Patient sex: M
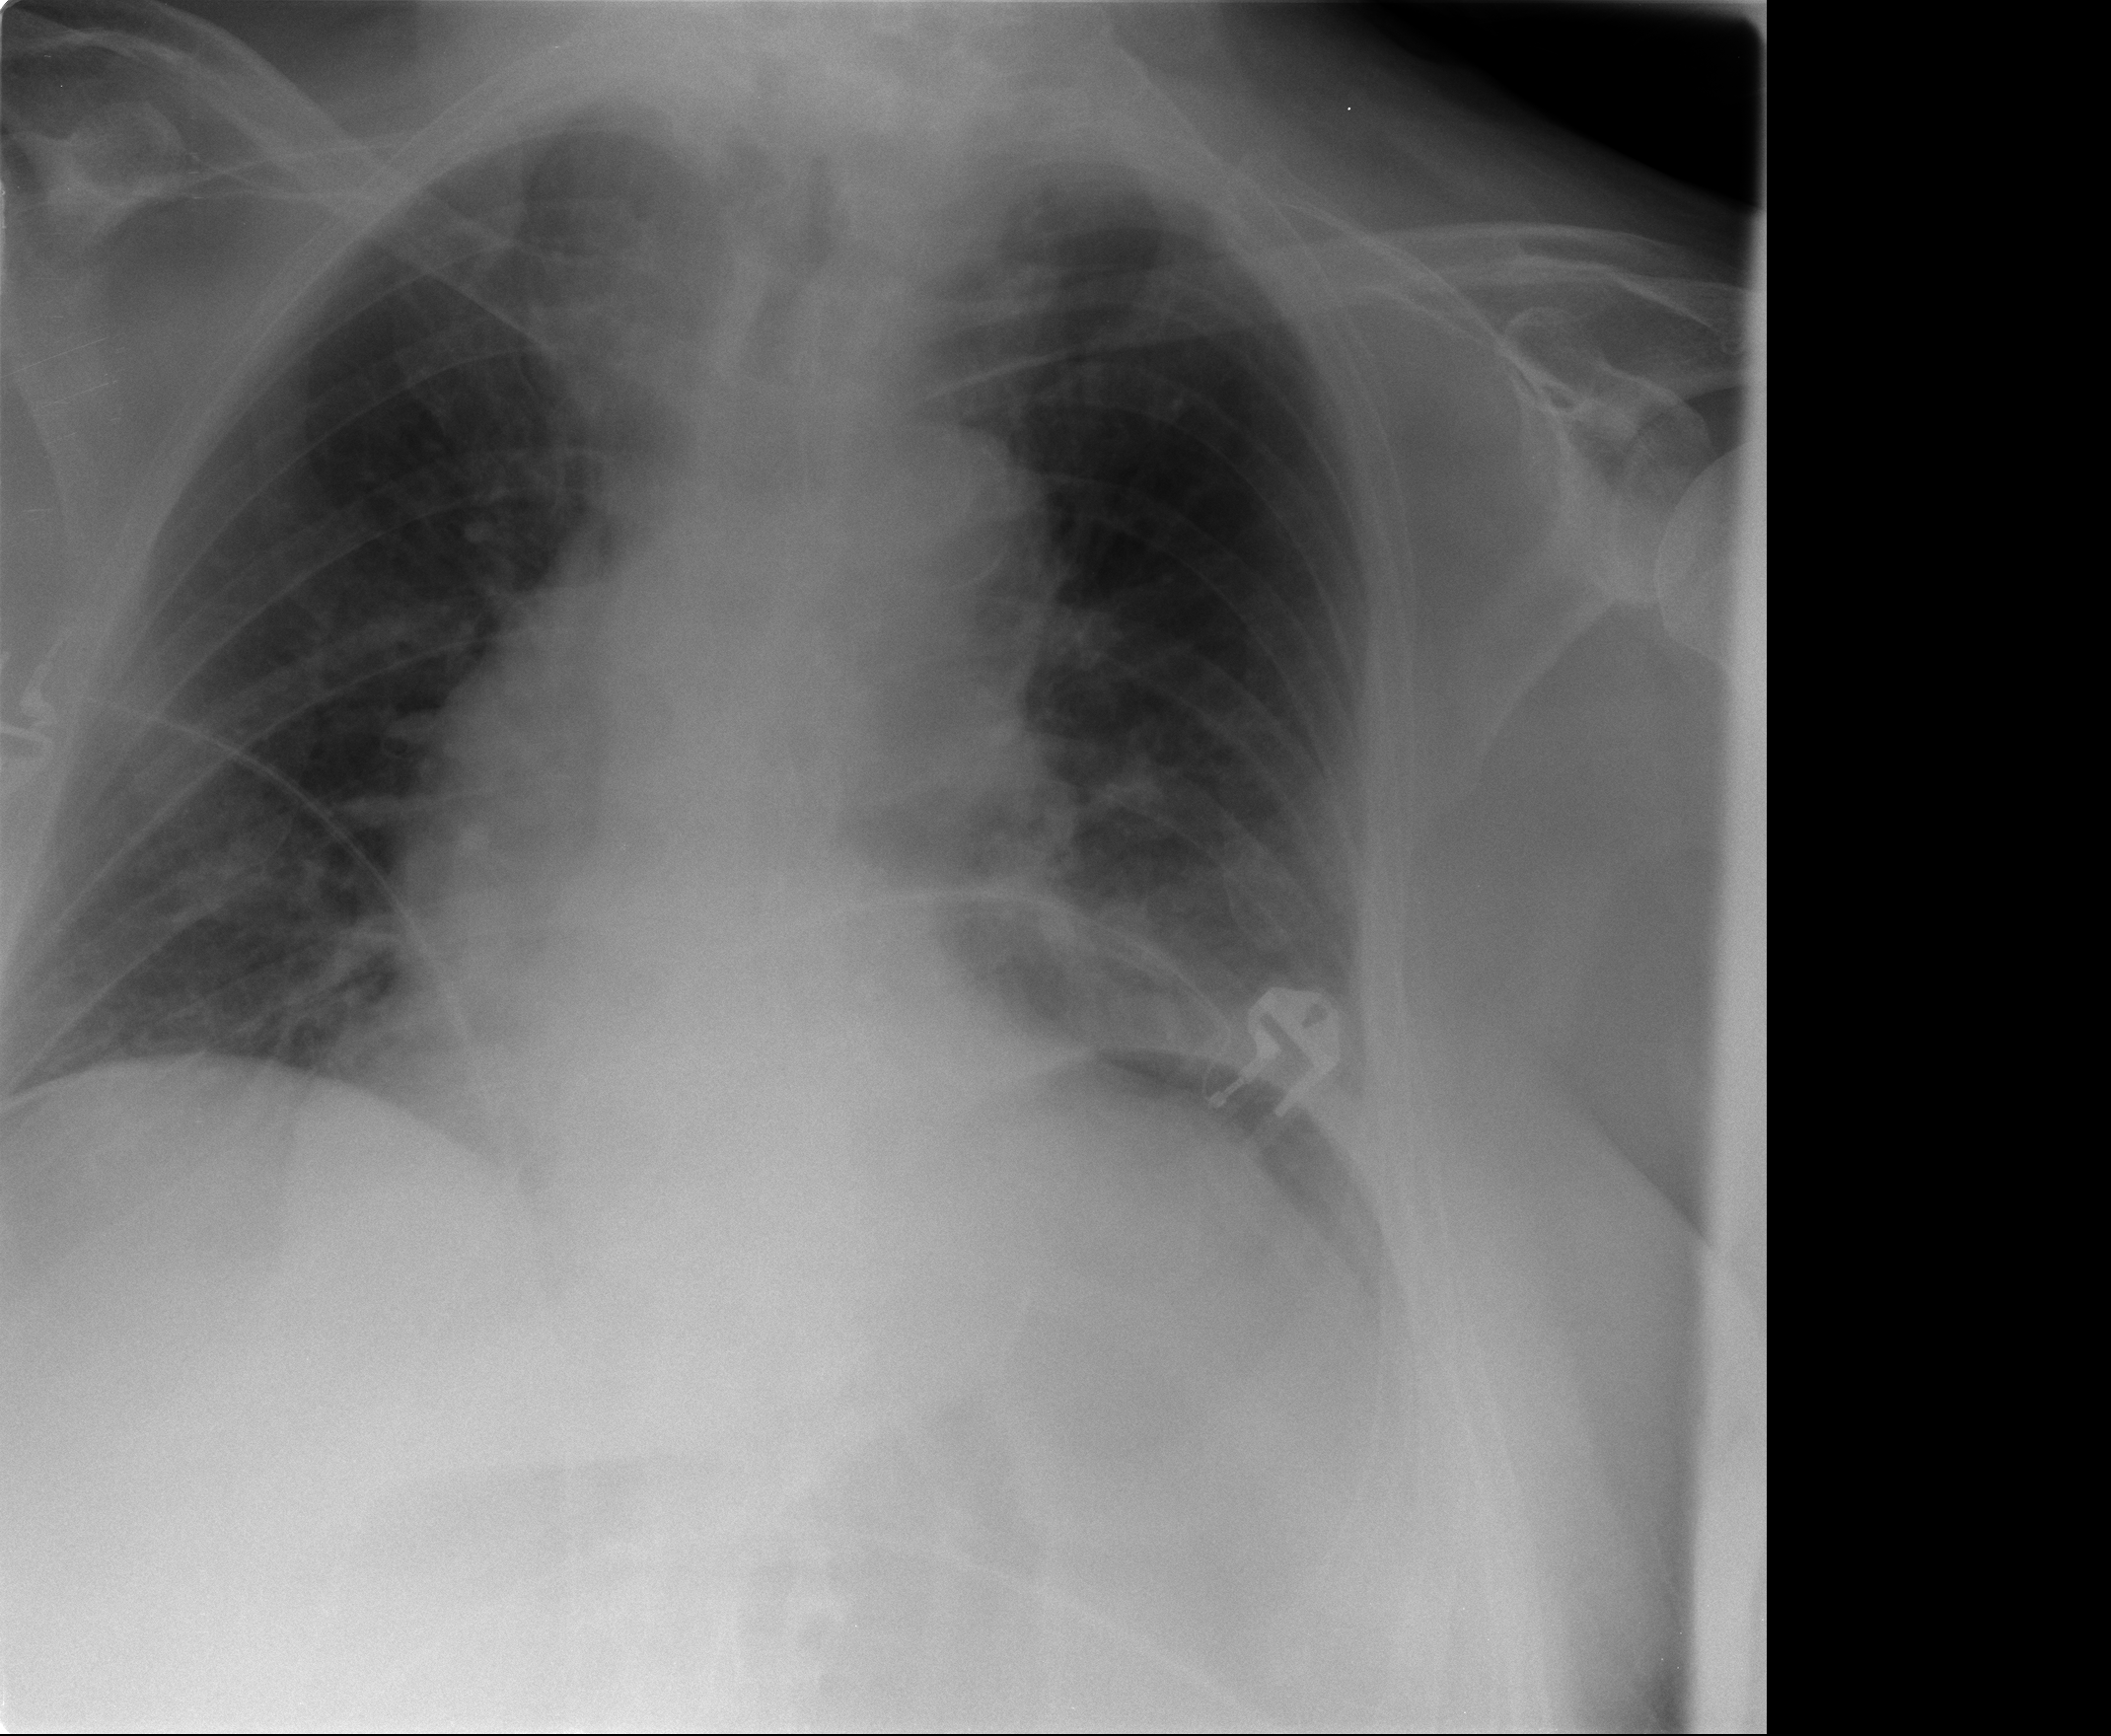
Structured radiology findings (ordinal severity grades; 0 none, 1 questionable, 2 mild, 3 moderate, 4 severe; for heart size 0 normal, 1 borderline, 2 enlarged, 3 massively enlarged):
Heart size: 2
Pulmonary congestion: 2
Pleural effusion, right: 0
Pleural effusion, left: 2
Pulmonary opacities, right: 0
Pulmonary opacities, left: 1
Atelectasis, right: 2
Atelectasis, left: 2